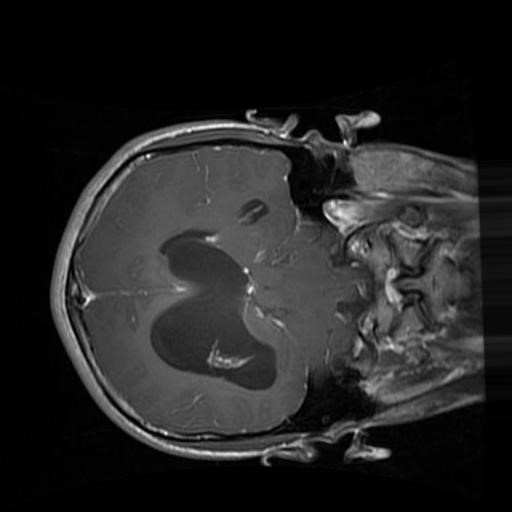
Label: brain_glioma